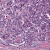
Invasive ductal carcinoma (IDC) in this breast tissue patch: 1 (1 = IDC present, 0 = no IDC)